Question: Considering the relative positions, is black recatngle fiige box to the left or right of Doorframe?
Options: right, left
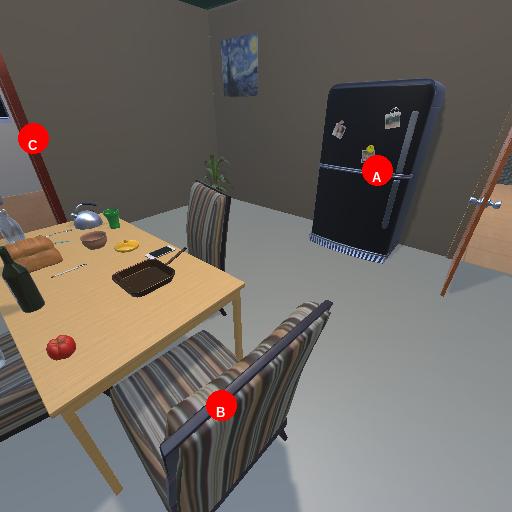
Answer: right